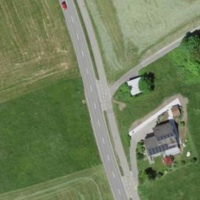
EUNIS habitat code: 25
Species observed at this site:
Chelidonium majus